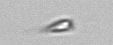
Label: Calciopappus